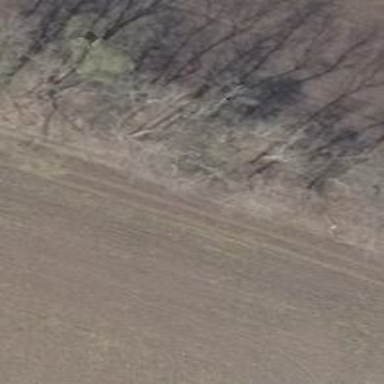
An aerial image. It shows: Row of deciduous broadleaved trees.